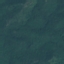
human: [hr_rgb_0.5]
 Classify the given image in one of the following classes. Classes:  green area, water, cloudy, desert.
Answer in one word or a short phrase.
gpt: green area